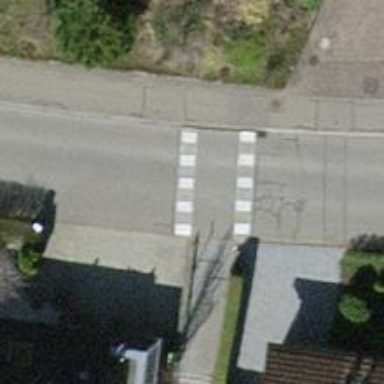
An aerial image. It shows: Marked footway crossing with traffic calming table.